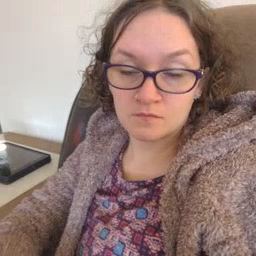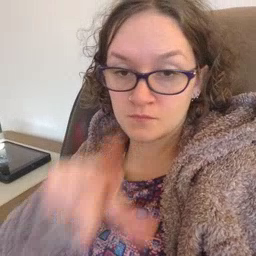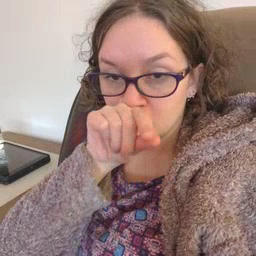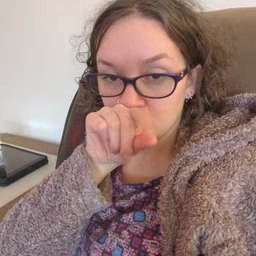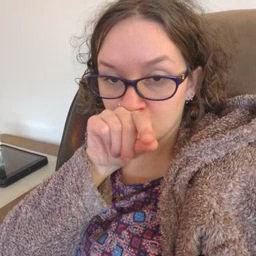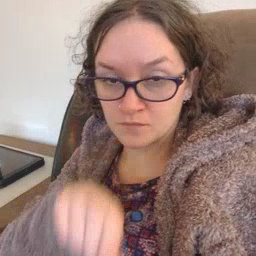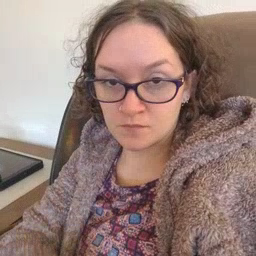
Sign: bird